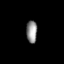
Tissue: lung
Cell type: Epithelial cells
Senescence score: 0.2021
Nuclear area (px): 241
Mean DAPI intensity: 142.191